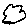
Label: cloud